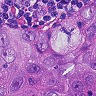
Metastatic tissue present: yes